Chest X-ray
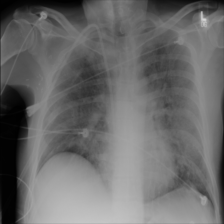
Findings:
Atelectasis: negative
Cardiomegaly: negative
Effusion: negative
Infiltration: positive
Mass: negative
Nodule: negative
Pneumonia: negative
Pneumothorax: negative
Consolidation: negative
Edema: negative
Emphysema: negative
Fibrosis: negative
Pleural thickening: negative
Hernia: negative